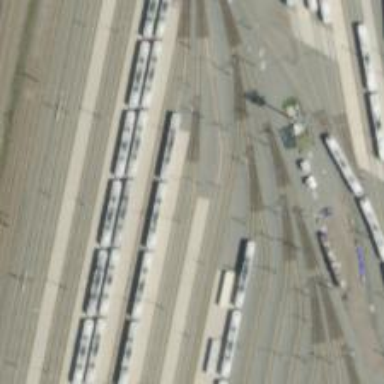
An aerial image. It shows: Light rail yard with electrified contact lines.